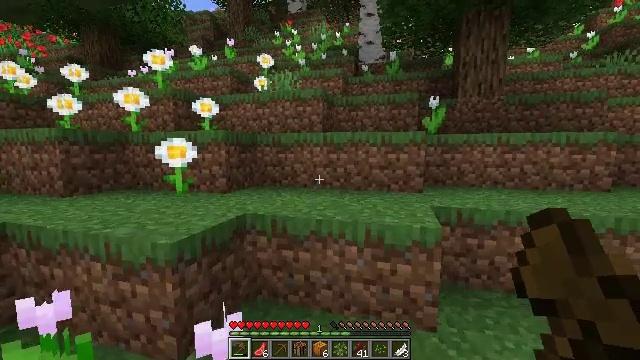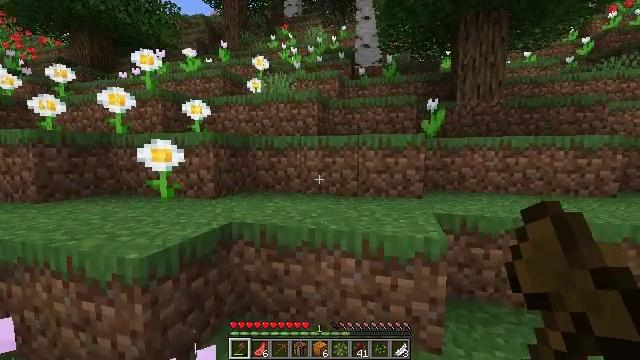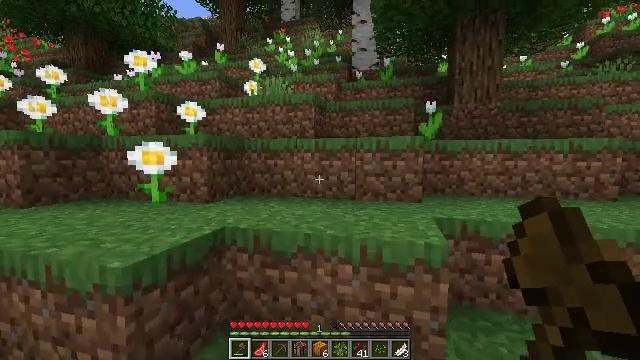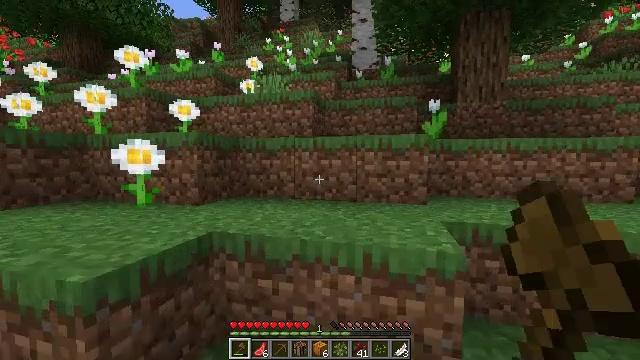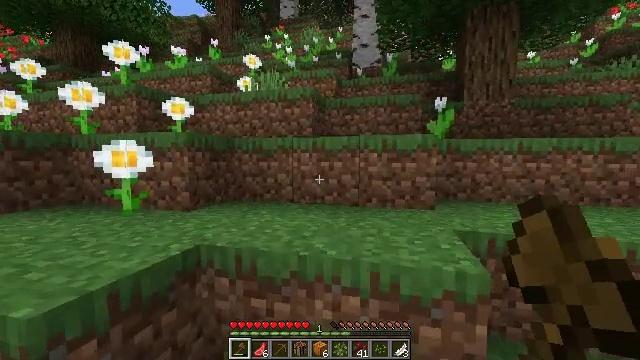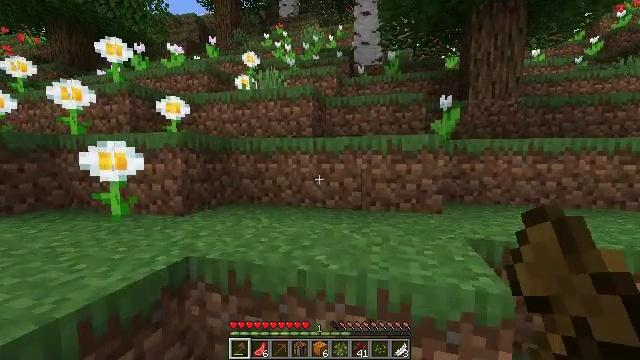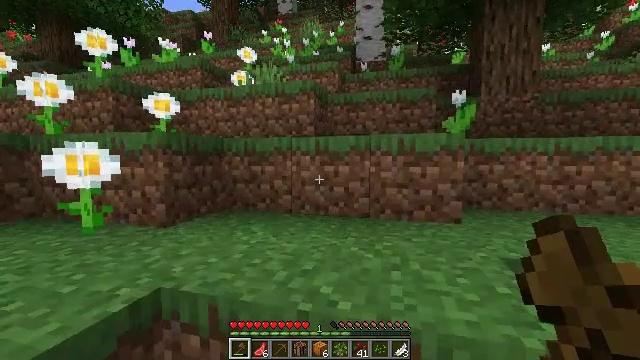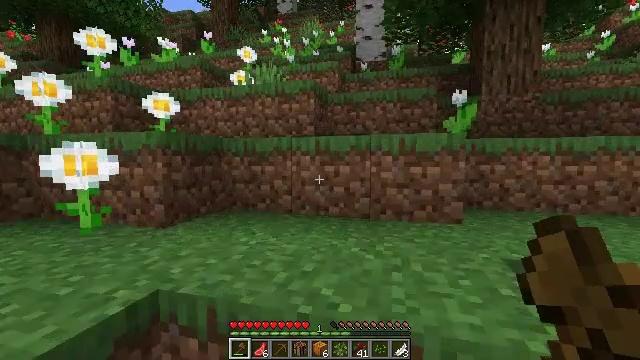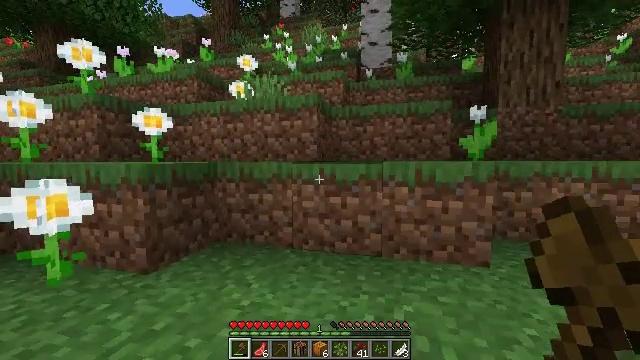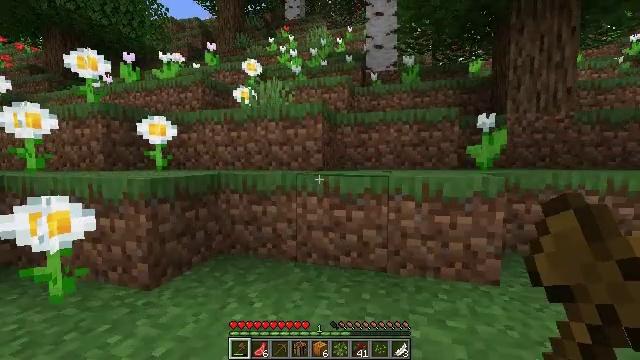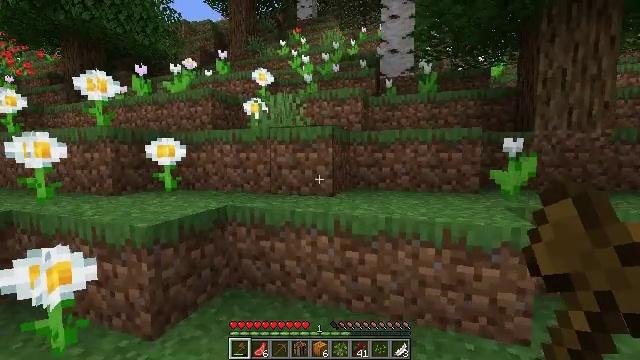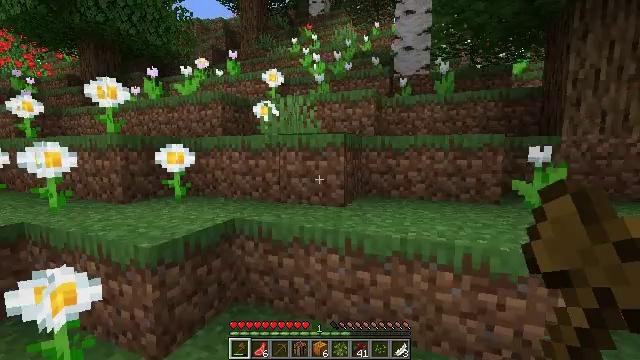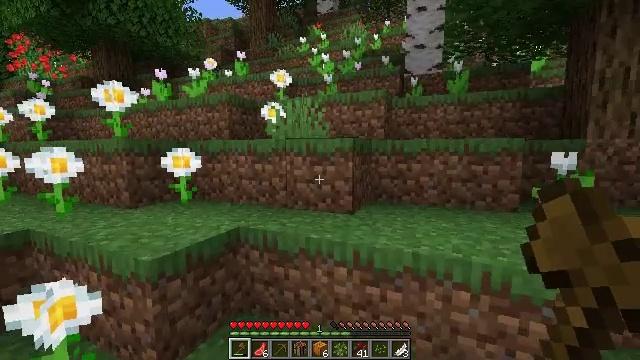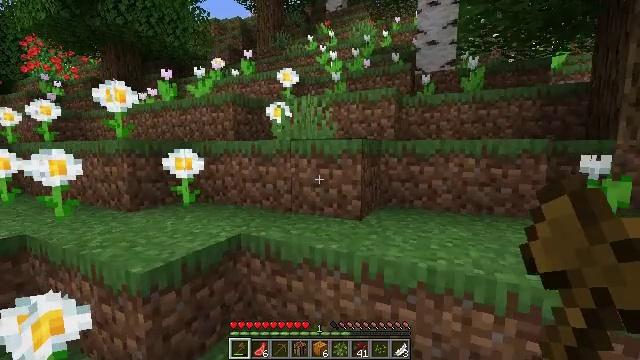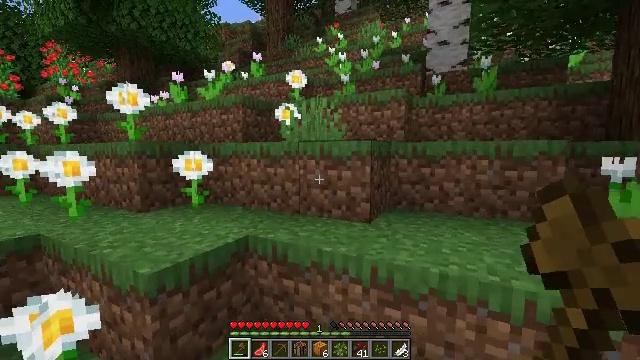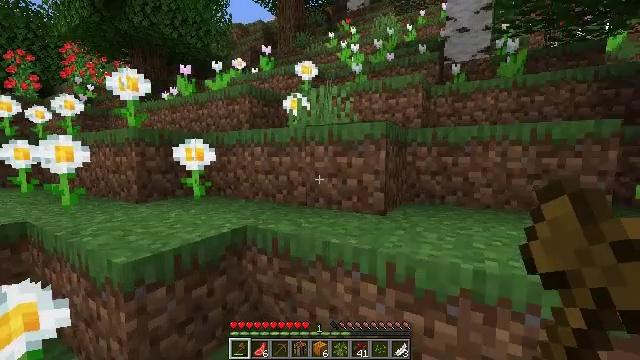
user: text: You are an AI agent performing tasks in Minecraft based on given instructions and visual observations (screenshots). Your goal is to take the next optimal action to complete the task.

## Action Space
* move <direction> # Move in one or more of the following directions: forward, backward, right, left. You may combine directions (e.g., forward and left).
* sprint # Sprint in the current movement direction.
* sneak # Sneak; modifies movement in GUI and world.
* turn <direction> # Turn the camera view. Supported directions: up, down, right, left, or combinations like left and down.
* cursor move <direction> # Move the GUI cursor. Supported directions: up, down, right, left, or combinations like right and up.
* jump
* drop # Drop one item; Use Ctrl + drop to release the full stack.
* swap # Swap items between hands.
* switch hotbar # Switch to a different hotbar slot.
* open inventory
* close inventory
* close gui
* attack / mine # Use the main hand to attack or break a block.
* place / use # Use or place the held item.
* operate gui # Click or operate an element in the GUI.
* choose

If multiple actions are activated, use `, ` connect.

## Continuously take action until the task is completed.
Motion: motion action
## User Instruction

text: Gather a cornflower for decorations.
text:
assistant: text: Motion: move forward
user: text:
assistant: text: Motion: move forward
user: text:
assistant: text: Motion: move forward
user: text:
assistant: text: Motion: move forward
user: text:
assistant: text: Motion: move forward
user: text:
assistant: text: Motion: move forward
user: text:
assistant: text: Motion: move forward
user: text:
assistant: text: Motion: move forward, jump
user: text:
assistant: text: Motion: move forward, turn left, jump
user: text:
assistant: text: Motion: move forward, turn left and down, jump
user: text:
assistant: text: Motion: move forward, turn left and down, jump
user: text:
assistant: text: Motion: move forward, turn left, jump
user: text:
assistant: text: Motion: move forward, turn left
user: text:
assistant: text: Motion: move forward, turn left
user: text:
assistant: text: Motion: move forward, turn left
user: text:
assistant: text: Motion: move forward, turn left
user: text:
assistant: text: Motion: move forward, turn left
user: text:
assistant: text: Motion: move forward, turn left
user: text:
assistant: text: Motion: move forward, turn left, jump
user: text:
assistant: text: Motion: move forward, jump
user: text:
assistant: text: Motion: move forward, jump
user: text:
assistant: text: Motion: move forward, jump
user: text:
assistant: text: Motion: move forward, jump
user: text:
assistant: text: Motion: move forward
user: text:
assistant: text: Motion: move forward
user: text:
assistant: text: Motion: move forward
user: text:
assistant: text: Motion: move forward, turn right
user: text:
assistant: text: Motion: move forward, turn right, jump
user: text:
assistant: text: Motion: move forward, turn right, jump
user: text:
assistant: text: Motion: move forward, turn right, jump